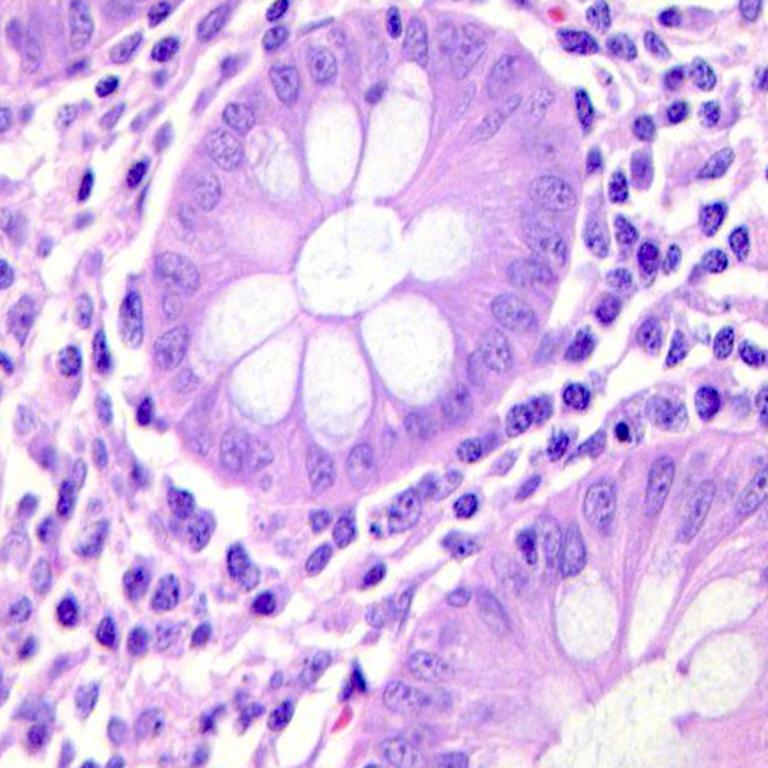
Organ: colon
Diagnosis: benign